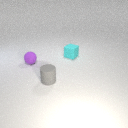
small cyan rubber cube to the right of small gray rubber cylinder